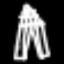
Label: The Eiffel Tower